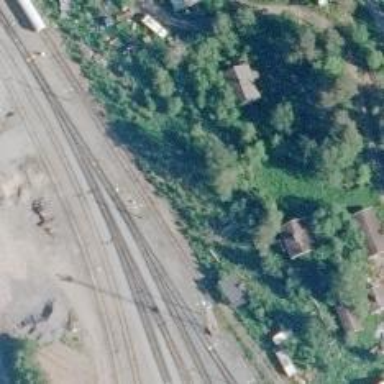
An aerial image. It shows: Unused railway yard.